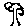
Label: tree